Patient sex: F
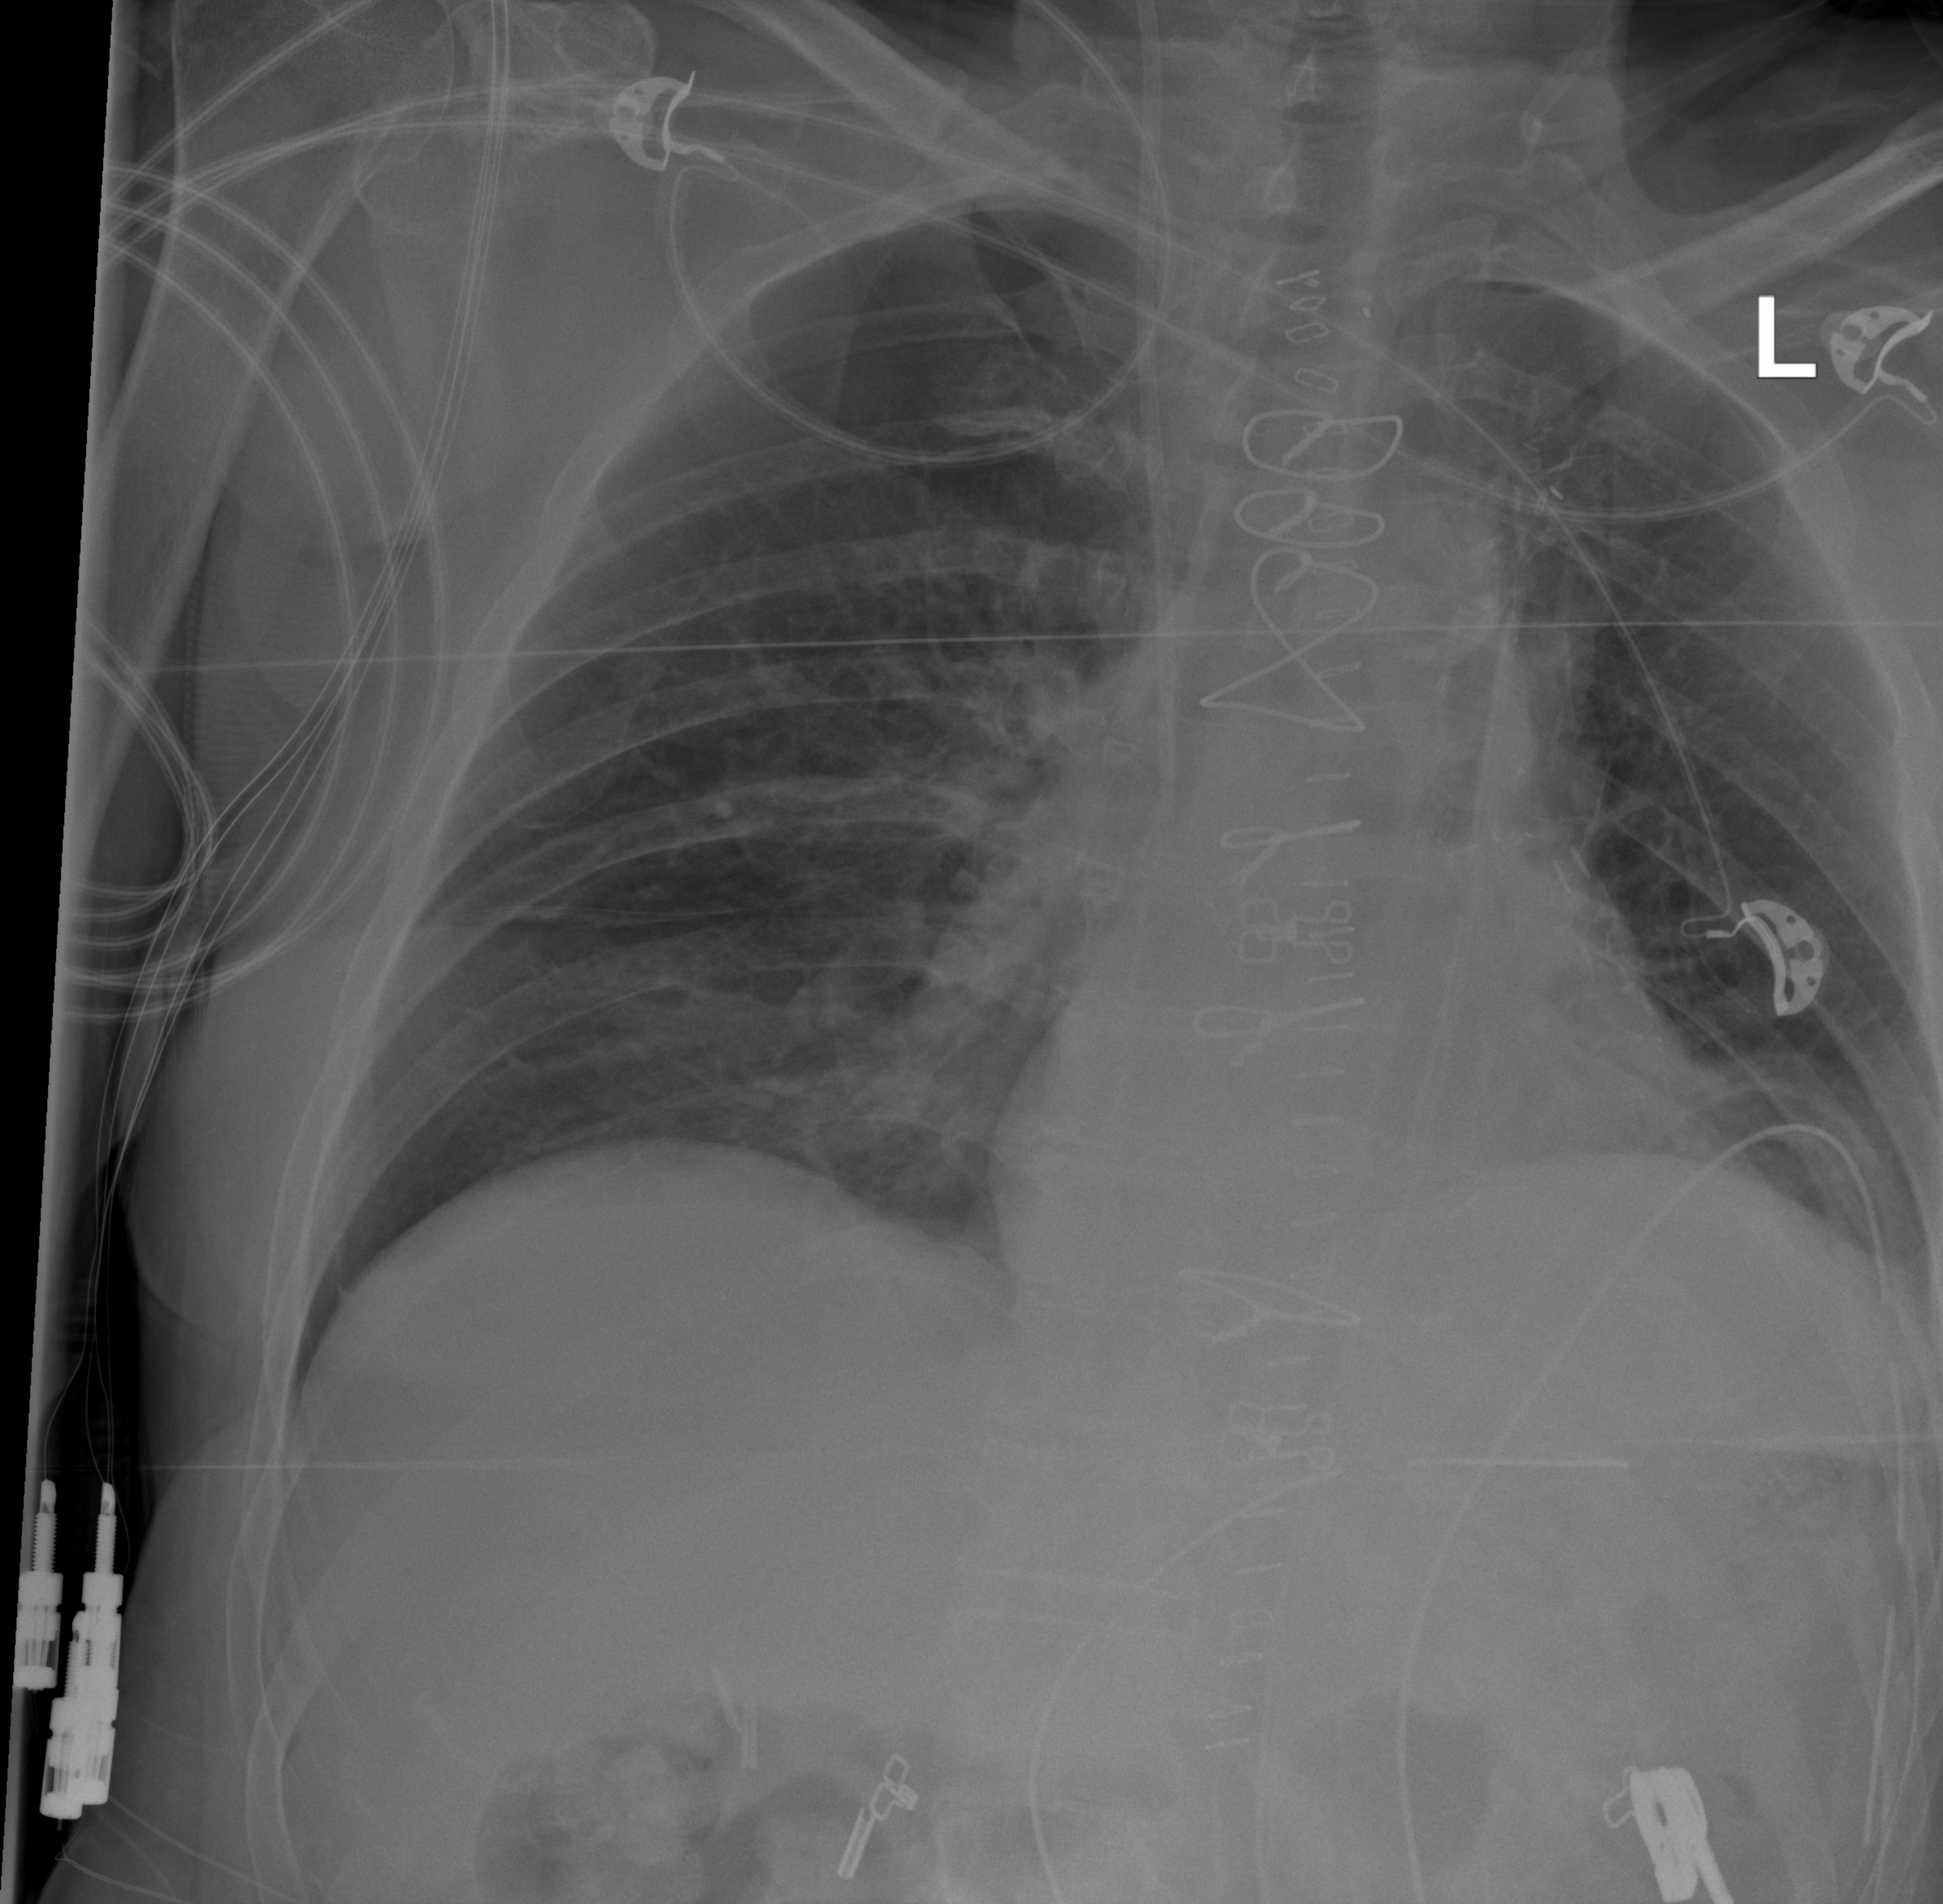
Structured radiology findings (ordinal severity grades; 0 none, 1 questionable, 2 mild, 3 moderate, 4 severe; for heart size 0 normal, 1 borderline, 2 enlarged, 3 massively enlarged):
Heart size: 0
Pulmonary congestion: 0
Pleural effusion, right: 0
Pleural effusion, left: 2
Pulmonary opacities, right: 0
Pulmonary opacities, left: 0
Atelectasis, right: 2
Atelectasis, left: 2